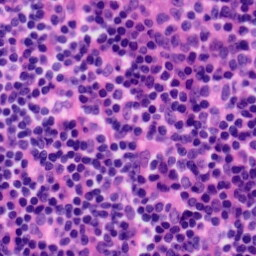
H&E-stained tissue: Tonsil